Question: I have a text-field and background-image style for the field. Below is the style applied :
'''
.leftPaneContent INPUT {
background-color: #FFFFFF;
background-image: url("../images/icon-search-large.png");
background-position: 4px 3px;
background-repeat: no-repeat;
border: 1px solid #D1D1D1;
height: 14px;
margin: 5px 0 5px 3px;
overflow: hidden;
padding: 2px 10px 4px 23px;
width: 85%;
}
'''
The image is displayed properly in FF even when I type a long value in the text-field. Whereas the image is overwritten in IE for a long value.
The problem can be seen in below image in IE

Is there a fix for this?
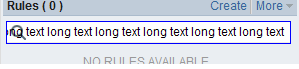
Answer: text-indent didn't fix the problem in IE. Hence I had to move the image out of text-field and wrap that inside a div :)